Question: I have unusual task, I have to get text position in px(x,y) from anchor but I don't have a clue on how to do that:
Here is image of anchor:

Here is code:
'''
<a id="anchor" href="#" runat="server" style="display: inline-block; border-color: #000000; text-decoration: none; border-style: solid; border-width: 1px; background-repeat:no-repeat; width:100px; height:50px;">Text</a>
'''
Is there any way to this in ASP.NET or/and JavaScript? I was thinking about wraping span around text and getting offsetWidth/offsetHeight with js but that would only get me size, not position of text in anchor.
I changed code a bit:
'''
<div style="display:inline-block;">
<p class="category-label" align="center">Normal state preview</p>
<a id="anchor" href="#" runat="server" style="display: inline-block; border-color: #000000; text-decoration: none; border-style: solid; border-width: 1px; background-repeat:no-repeat; font-family:Arial; font-size:10px; color:#000000; width:100px; height:50px;">
<div runat="server" id="anchorText">Text</div></a>
</div>
<input type="hidden" id="anchorTextTop" runat="server" />
<input type="hidden" id="anchorTextLeft" runat="server" />
'''
Here is Js I use:
'''
function GetTextPosition() {
var TextTop = document.getElementById('<%= anchorText.ClientID %>').offsetParent.offsetTop;
var TextLeft = document.getElementById('<%= anchorText.ClientID %>').offsetParent.offsetLeft;
document.getElementById('<%= anchorTextTop.ClientID %>').value = TextTop;
document.getElementById('<%= anchorTextLeft.ClientID %>').value = TextLeft;
}
'''
values Im getting:
anchorTextTop = 78 (can't be it's only few pixels from top)
anchorextLeft = 541 (can't be it's 5x size of anchor)
if I use this in js:
'''
var TextTop = document.getElementById('<%= anchorText.ClientID %>').offsetTop;
var TextLeft = document.getElementById('<%= anchorText.ClientID %>').offsetLeft;
'''
I'm getting:
anchorTextTop = 100
anchorextLeft = 201
Can this be because controls are marked runat="server"?
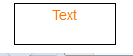
Answer: You cannot get the position of the text inside of an element. You will need to wrap the text in a '<span>' (or an inline '<div>') and get the '.offsetTop/.offsetLeft' of the '<span>'. To make the offsets relative to the parent, set the parent to 'position: relative;'.
Demo: <URL>
HTML:
'''
<div style="display:inline-block;">
<p id="category-label" align="center">Normal state preview</p>
<a id="anchor" href="#" runat="server" style="display: inline-block; border-color: #000000; text-decoration: none; border-style: solid; border-width: 1px; background-repeat:no-repeat; font-family:Arial; font-size:10px; color:#000000; width:100px; height:50px;">
<span runat="server" id="anchorText">Text</span></a>
</div>
'''
CSS:
'''
#anchor {
position: relative;
text-align: center;
}
'''
Script:
'''
document.getElementById( 'category-label' ).textContent =
'left: ' + document.getElementById( 'anchorText' ).offsetLeft
+ ' top: ' + document.getElementById( 'anchorText' ).offsetTop;
'''
Output: